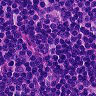
Metastatic tissue present: no